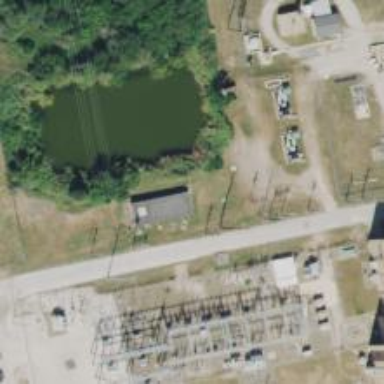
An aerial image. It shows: Power pole.